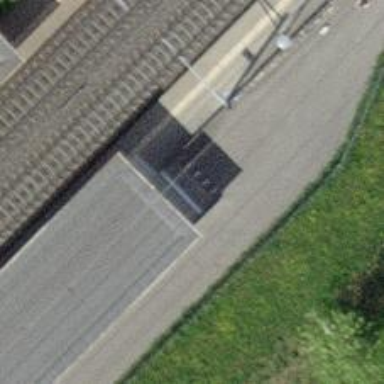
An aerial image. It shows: Road with steps.